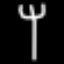
Label: fork